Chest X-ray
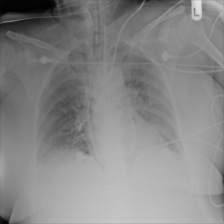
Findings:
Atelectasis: negative
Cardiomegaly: negative
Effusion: negative
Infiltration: negative
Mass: negative
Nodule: negative
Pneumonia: negative
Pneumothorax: negative
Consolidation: negative
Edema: negative
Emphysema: negative
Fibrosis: negative
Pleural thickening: negative
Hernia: negative